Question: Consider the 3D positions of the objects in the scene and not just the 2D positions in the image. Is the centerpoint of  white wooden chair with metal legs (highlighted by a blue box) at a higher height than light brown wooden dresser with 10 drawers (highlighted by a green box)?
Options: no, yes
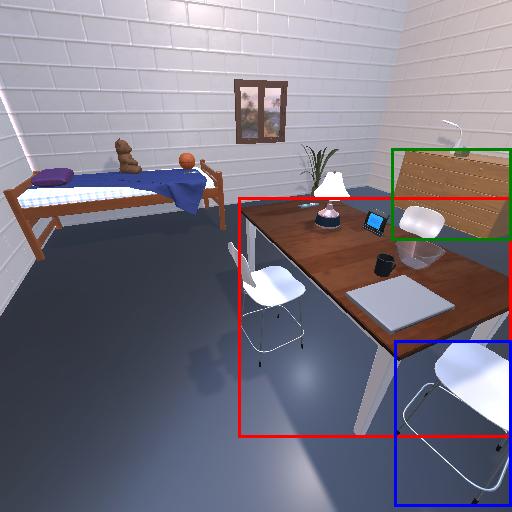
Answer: no